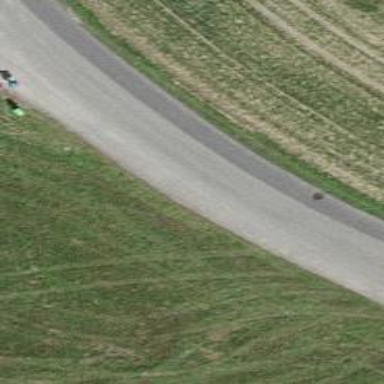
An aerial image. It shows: Unclassified road with asphalt surface.